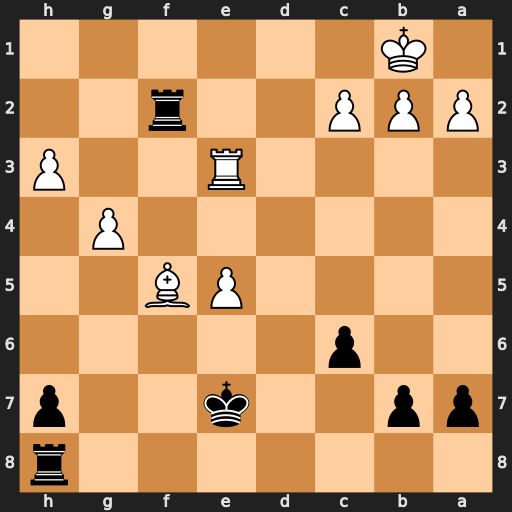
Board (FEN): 7r/pp2k2p/2p5/4PB2/6P1/4R2P/PPP2r2/1K6
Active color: b
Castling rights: -
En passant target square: -
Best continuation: Rf1+ Re1 Rxe1#